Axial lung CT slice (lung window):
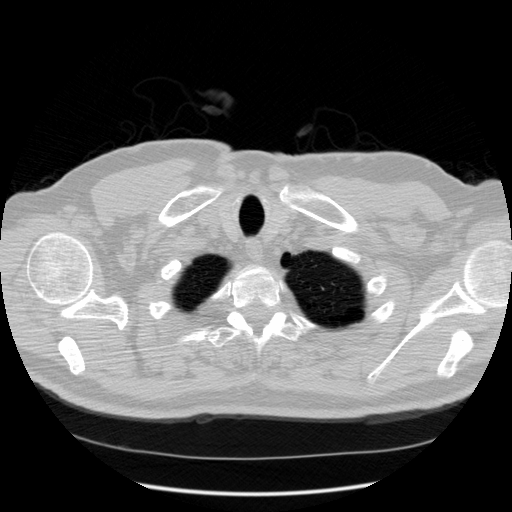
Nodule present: no